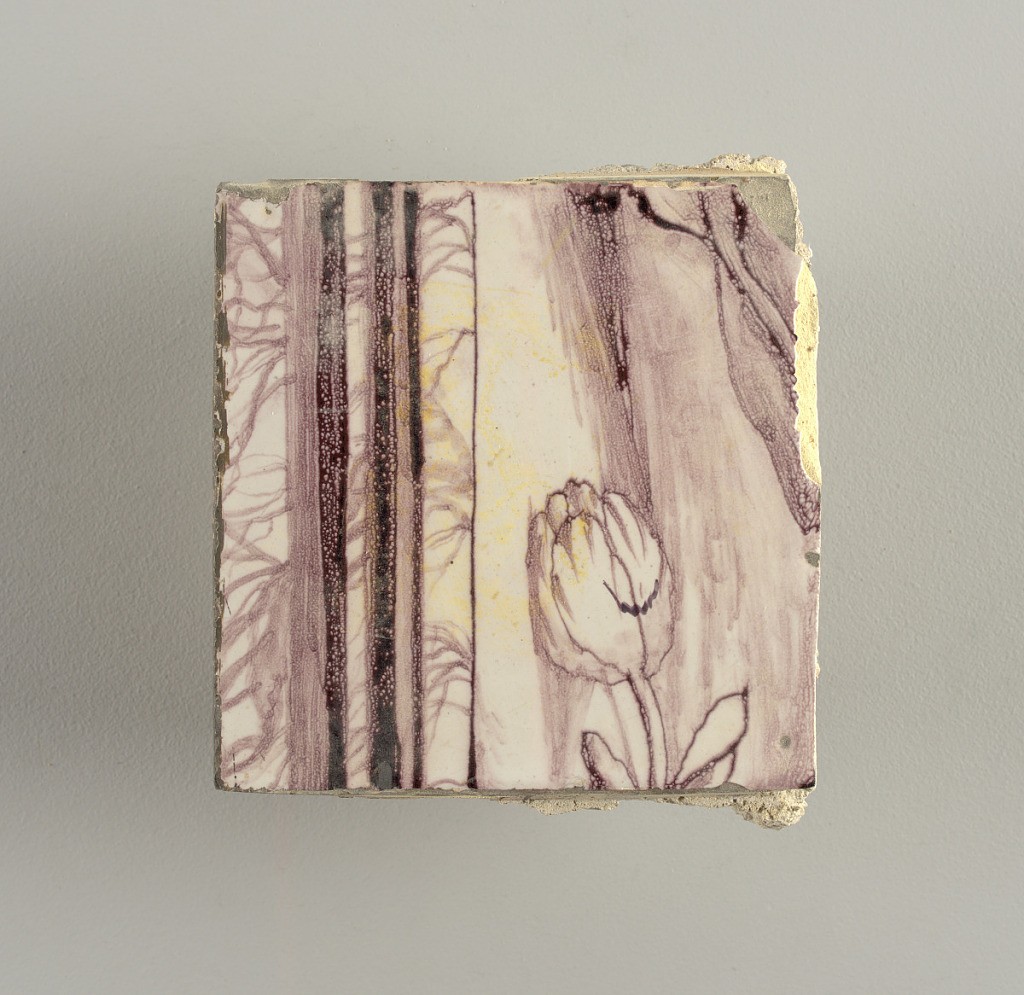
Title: Tile wall facing
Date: ca. 1725
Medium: Tin-glazed earthenware, underglaze
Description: Horizontal rectangle.  Thirty tiles wide and twenty-three tiles high with opening for fireplace eleven tiles wide and ten high.  Foliage arabesques disposed about three vertical axes from which are emphazised by urns at center and right, and at left by the figure of a standing woman carrying an infant on her arm and accompanied by two children.